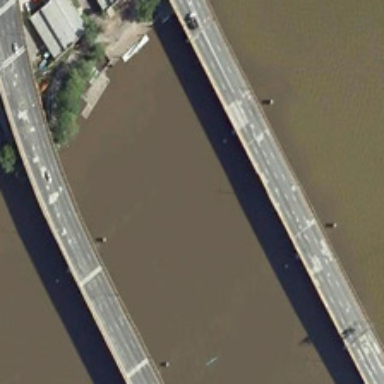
Two parallel bridges are on a river with several green trees and buildings in two sides of it .